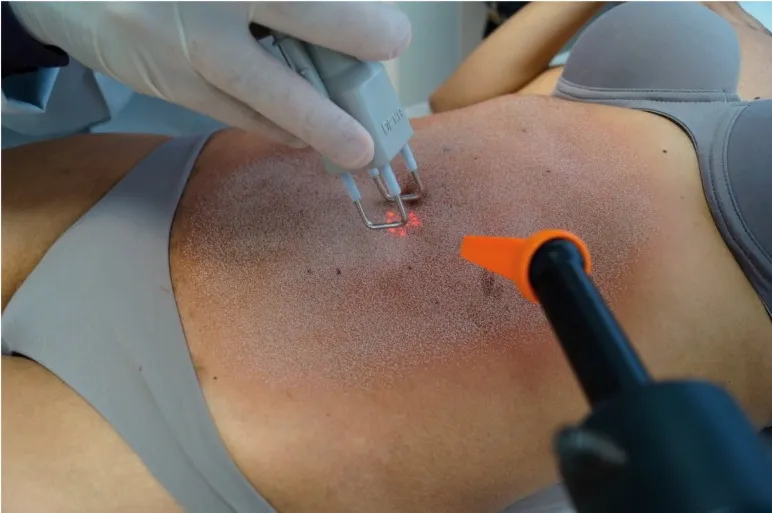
Treatment with fractional CO2 laser.
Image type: medical_photograph (other_medical_photograph)